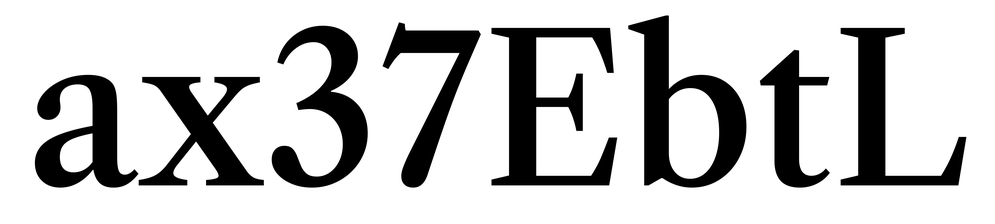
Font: LibreCaslonText_Medium